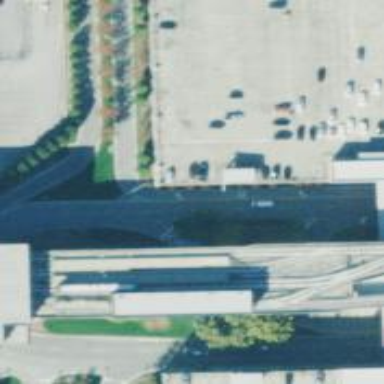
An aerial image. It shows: Car rental facility.